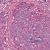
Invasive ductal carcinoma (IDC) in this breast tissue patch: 1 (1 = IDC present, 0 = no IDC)